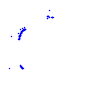
Particle: proton